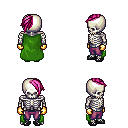
a pixel art fantasy rpg character, male body template, skeleton, green cape, magenta pants, pink long mohawk hairstyle, gold gloves, ghillies, four views (front, back, left, right), 2x2 character sprite sheet, small pixel art, hard edges, no anti-aliasing